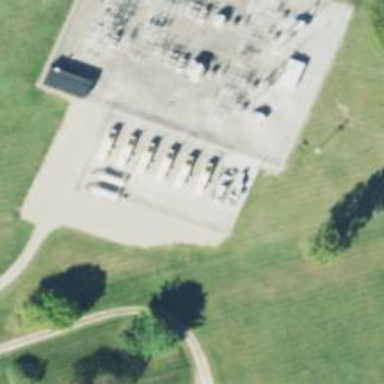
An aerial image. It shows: Generator is pictured.